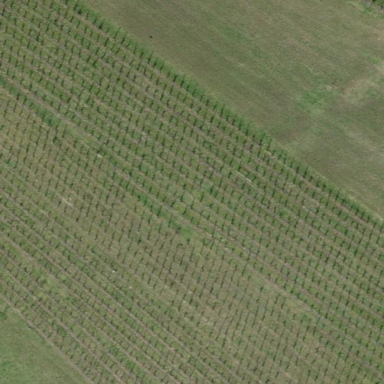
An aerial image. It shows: Vineyard growing grapes.